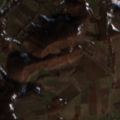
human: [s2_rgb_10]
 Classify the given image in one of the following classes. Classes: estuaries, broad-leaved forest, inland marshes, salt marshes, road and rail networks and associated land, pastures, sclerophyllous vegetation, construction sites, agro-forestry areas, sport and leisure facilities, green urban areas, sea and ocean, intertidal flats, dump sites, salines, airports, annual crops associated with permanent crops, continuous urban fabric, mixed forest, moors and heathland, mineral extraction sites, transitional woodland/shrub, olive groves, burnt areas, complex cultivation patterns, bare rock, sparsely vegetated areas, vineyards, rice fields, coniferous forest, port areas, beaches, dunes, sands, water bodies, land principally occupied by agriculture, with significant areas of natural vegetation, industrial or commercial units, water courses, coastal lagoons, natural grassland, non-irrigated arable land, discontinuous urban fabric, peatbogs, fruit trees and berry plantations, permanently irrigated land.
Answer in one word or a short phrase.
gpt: complex cultivation patterns, land principally occupied by agriculture, with significant areas of natural vegetation, broad-leaved forest